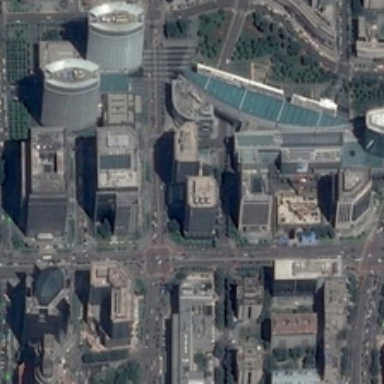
The building is high and low, different sizes .